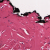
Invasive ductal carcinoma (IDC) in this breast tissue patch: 0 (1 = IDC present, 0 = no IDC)